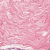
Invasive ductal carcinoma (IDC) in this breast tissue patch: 0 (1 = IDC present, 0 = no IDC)